Question: I have two arrays in my C++ code. array1 has all elements but array2 has the same elements but with a few missing. I am trying to find out the elements that are missing in array2. Instead of showing the missing elements, it is showing elements which are also present in both the arrays and multiple times.
'''
string array1[] = { "aaa","bbb","ccc","ddd" };
string array2[] = { "aaa","bbb","ccc" };
for (i = 0; i <= 3; i++)
{
for (int j = 0; j <= 2; j++)
{
if (array1[i] == array2[j])
continue;
else
cout << array1[i] << endl;
}
}
'''
'''

I tried using nested for loops to try to compare every element from array1 with all the elements of array2. If a match is found, the loop is supposed to skip and move on to the next iteration and if a match has not been found, it should display the element that was not found in array2.
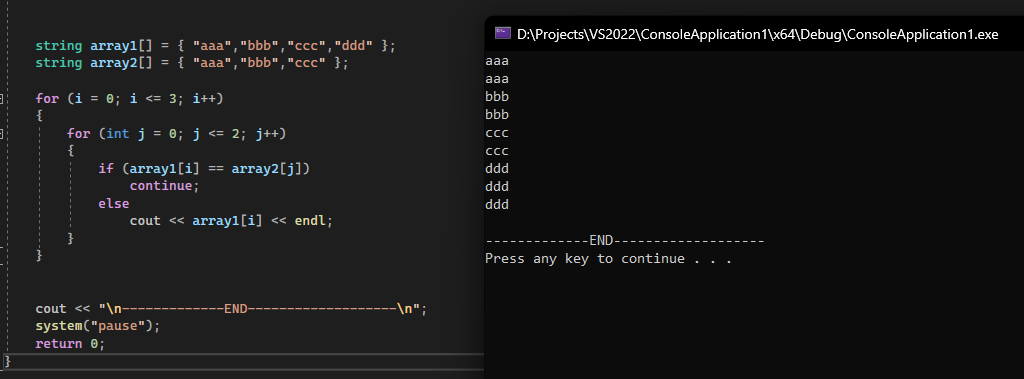
Answer: You implemented the logic of your code a little bit wrong.
So, first iterate over all elements from array1.
Then, check, if the current element is in the array2. For this you can use a flag.
If it is not in, then print it.
There are even standard functions in the C++ algorithm library availabe.
But let's ge with the below solution:
'''
#include <iostream>
#include <string>
using namespace std;
int main() {
string array1[] = { "aaa","bbb","ccc","ddd" };
string array2[] = { "aaa","bbb","ccc" };
for (int i = 0; i <= 3; i++)
{
bool isPresent = false;
for (int j = 0; j <= 2; j++)
if (array1[i] == array2[j])
isPresent = true;
if (not isPresent)
std::cout << array1[i] << '
';
}
}
'''